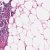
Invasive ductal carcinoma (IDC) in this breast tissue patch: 0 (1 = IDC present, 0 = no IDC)